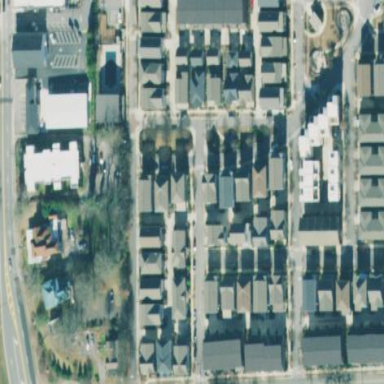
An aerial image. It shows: Residential area within neighborhood.